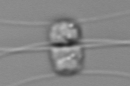
Label: Chaetoceros_similis